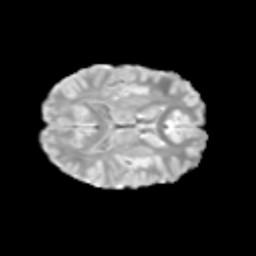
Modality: T2w
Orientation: axial
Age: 12
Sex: male
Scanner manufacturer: siemens
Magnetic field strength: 3 T
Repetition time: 3.8 s
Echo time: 0.07 s